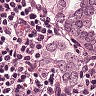
Metastatic tissue present: yes